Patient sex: M
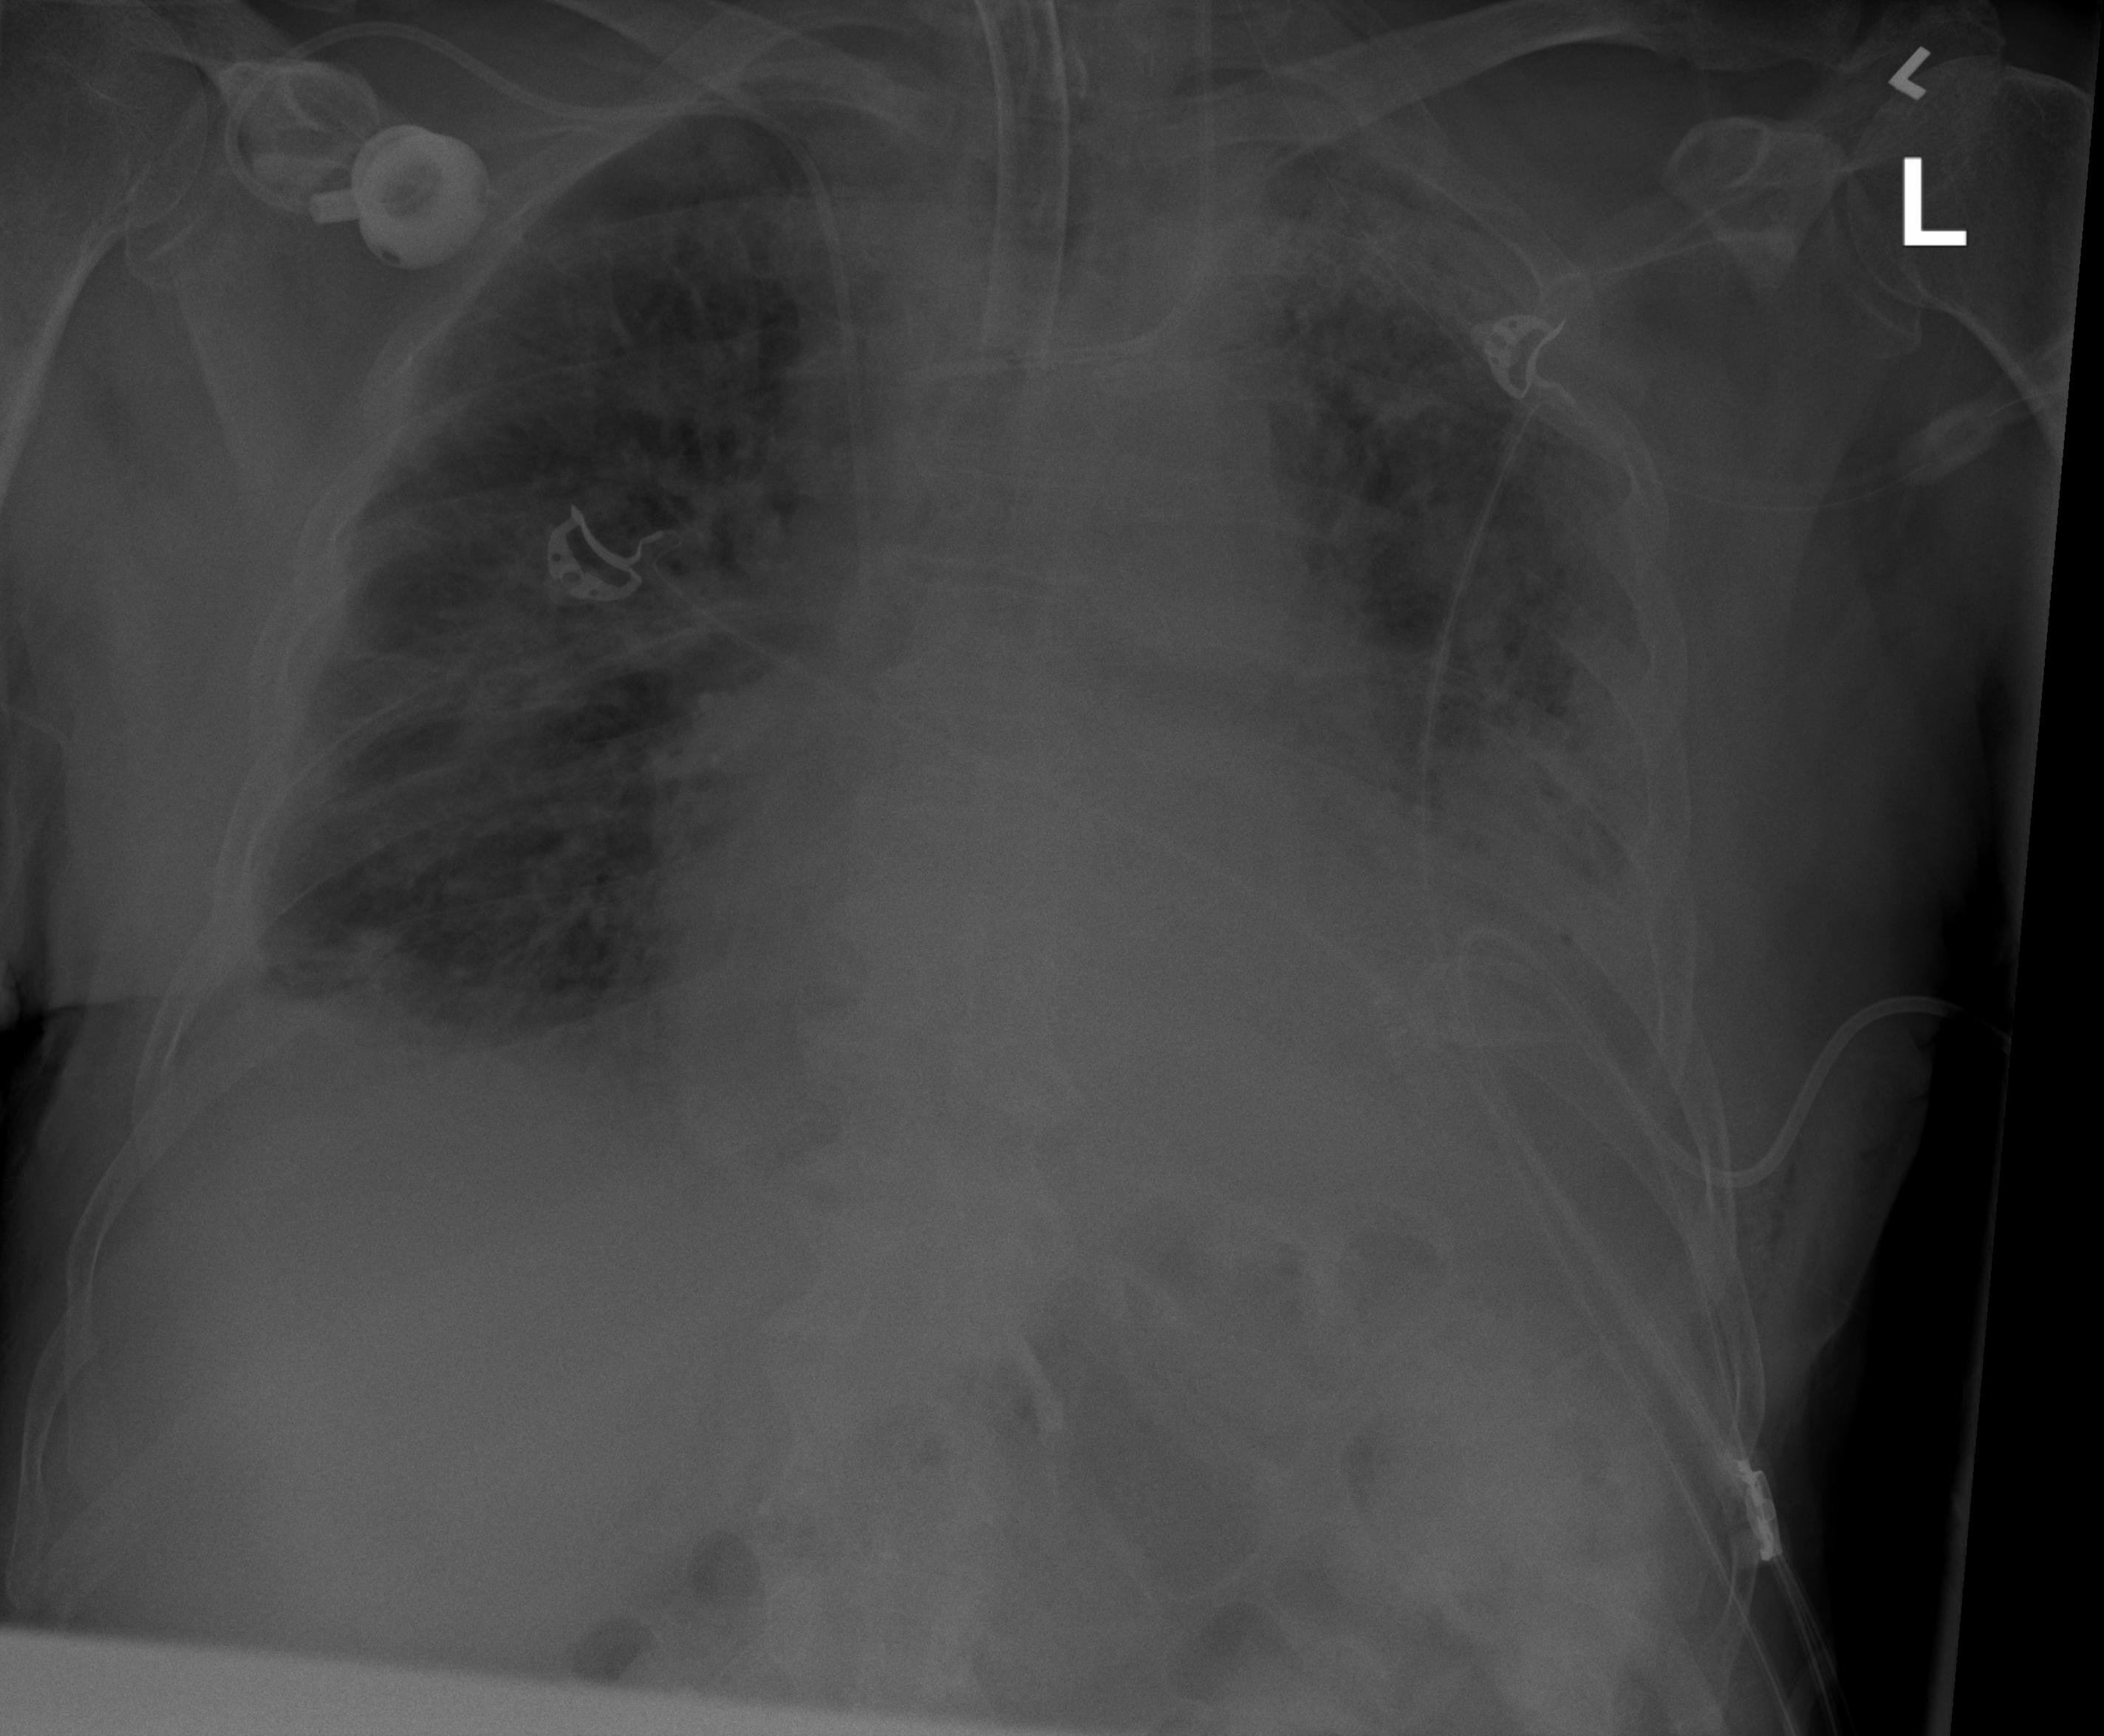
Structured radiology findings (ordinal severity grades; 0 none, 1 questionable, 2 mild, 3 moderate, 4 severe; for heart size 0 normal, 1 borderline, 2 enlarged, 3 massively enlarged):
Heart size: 2
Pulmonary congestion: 2
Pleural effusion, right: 2
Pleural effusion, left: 3
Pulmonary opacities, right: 2
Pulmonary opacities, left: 3
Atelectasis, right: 2
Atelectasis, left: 3